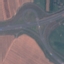
Label: Highway